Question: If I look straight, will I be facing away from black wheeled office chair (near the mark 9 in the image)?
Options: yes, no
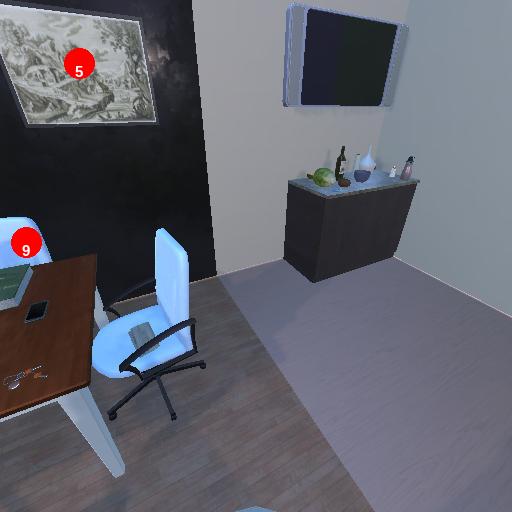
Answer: yes